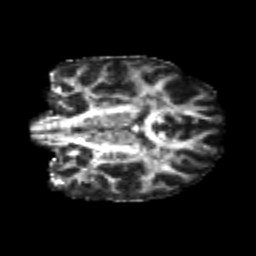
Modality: FA
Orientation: coronal
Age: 22
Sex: male
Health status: healthy
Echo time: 0.074 s